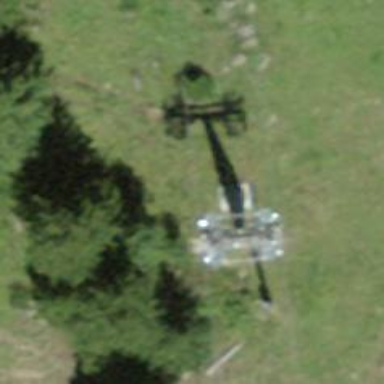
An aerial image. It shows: Pylon used for aerialway.